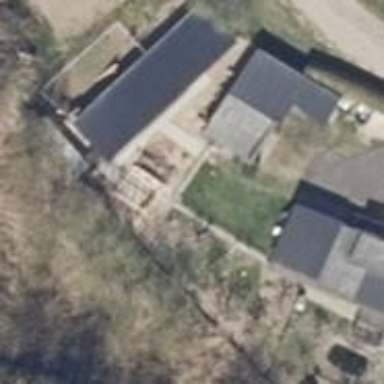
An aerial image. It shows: Cowshed building.